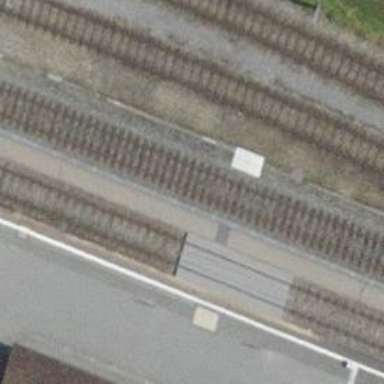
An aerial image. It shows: Railway stop with public transport stop position.